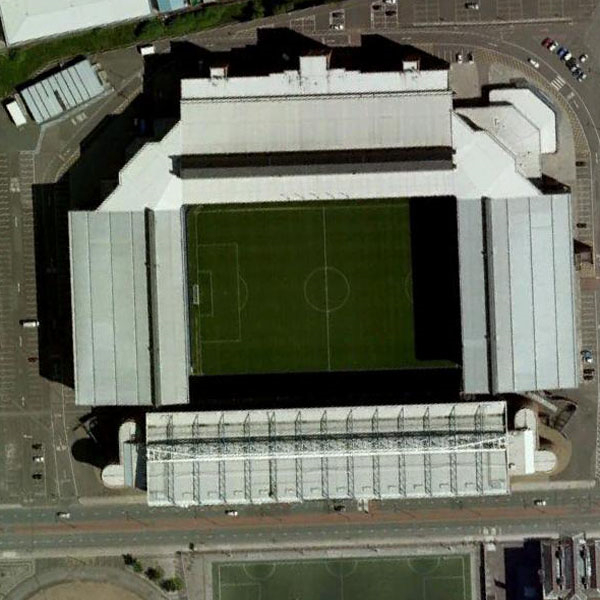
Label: Stadium